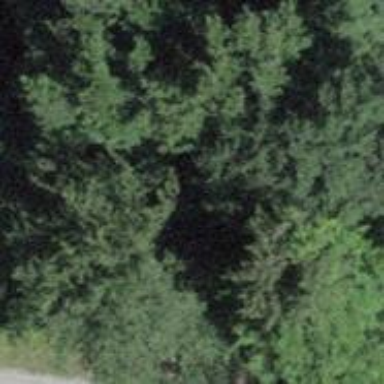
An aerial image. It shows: Culvert tunnel.